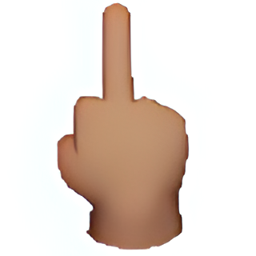
Name: reversed hand with middle finger extended
Emoji: 🖕🏽
Group: People & Body
Sub-group: hand-single-finger